Brain MRI, t1w sequence, axial 2D slice.
Patient: age 38, sex F, weight 78 kg, height 1.78 m
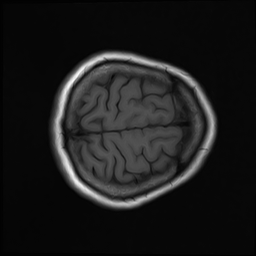